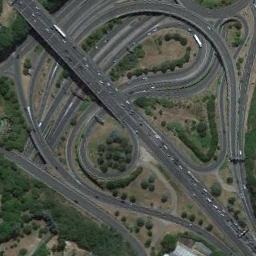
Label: overpass